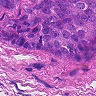
Metastatic tissue present: yes